Aerial crown-view tile of a tropical tree (Barro Colorado Island, Panama), acquired 20241014:
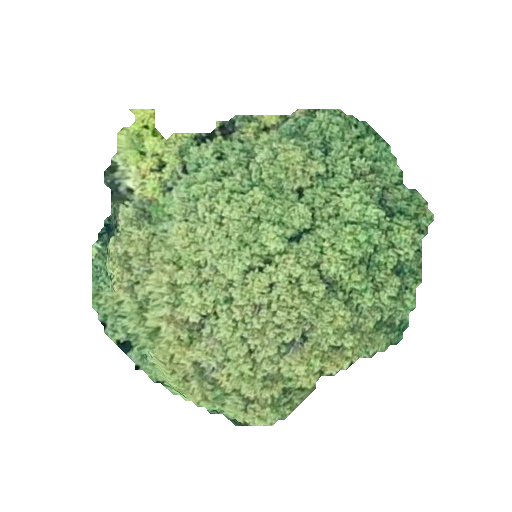
Species: Pouteria stipitata
GBIF accepted scientific name: Pouteria stipitata
Crown area: 124.925 m²